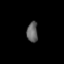
Tissue: lung
Cell type: Epithelial cells
Senescence score: 0.2383
Nuclear area (px): 217
Mean DAPI intensity: 101.115